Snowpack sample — Buffalo Mountain, Silverthorne, Colorado, USA (2/22/26, 2:02 PM MST)
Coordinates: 39.622, -106.113
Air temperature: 33 °F
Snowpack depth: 63 cm
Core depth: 50 cm
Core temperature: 28.4 °F
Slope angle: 11°, slope face: 116°
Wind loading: low
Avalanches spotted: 0
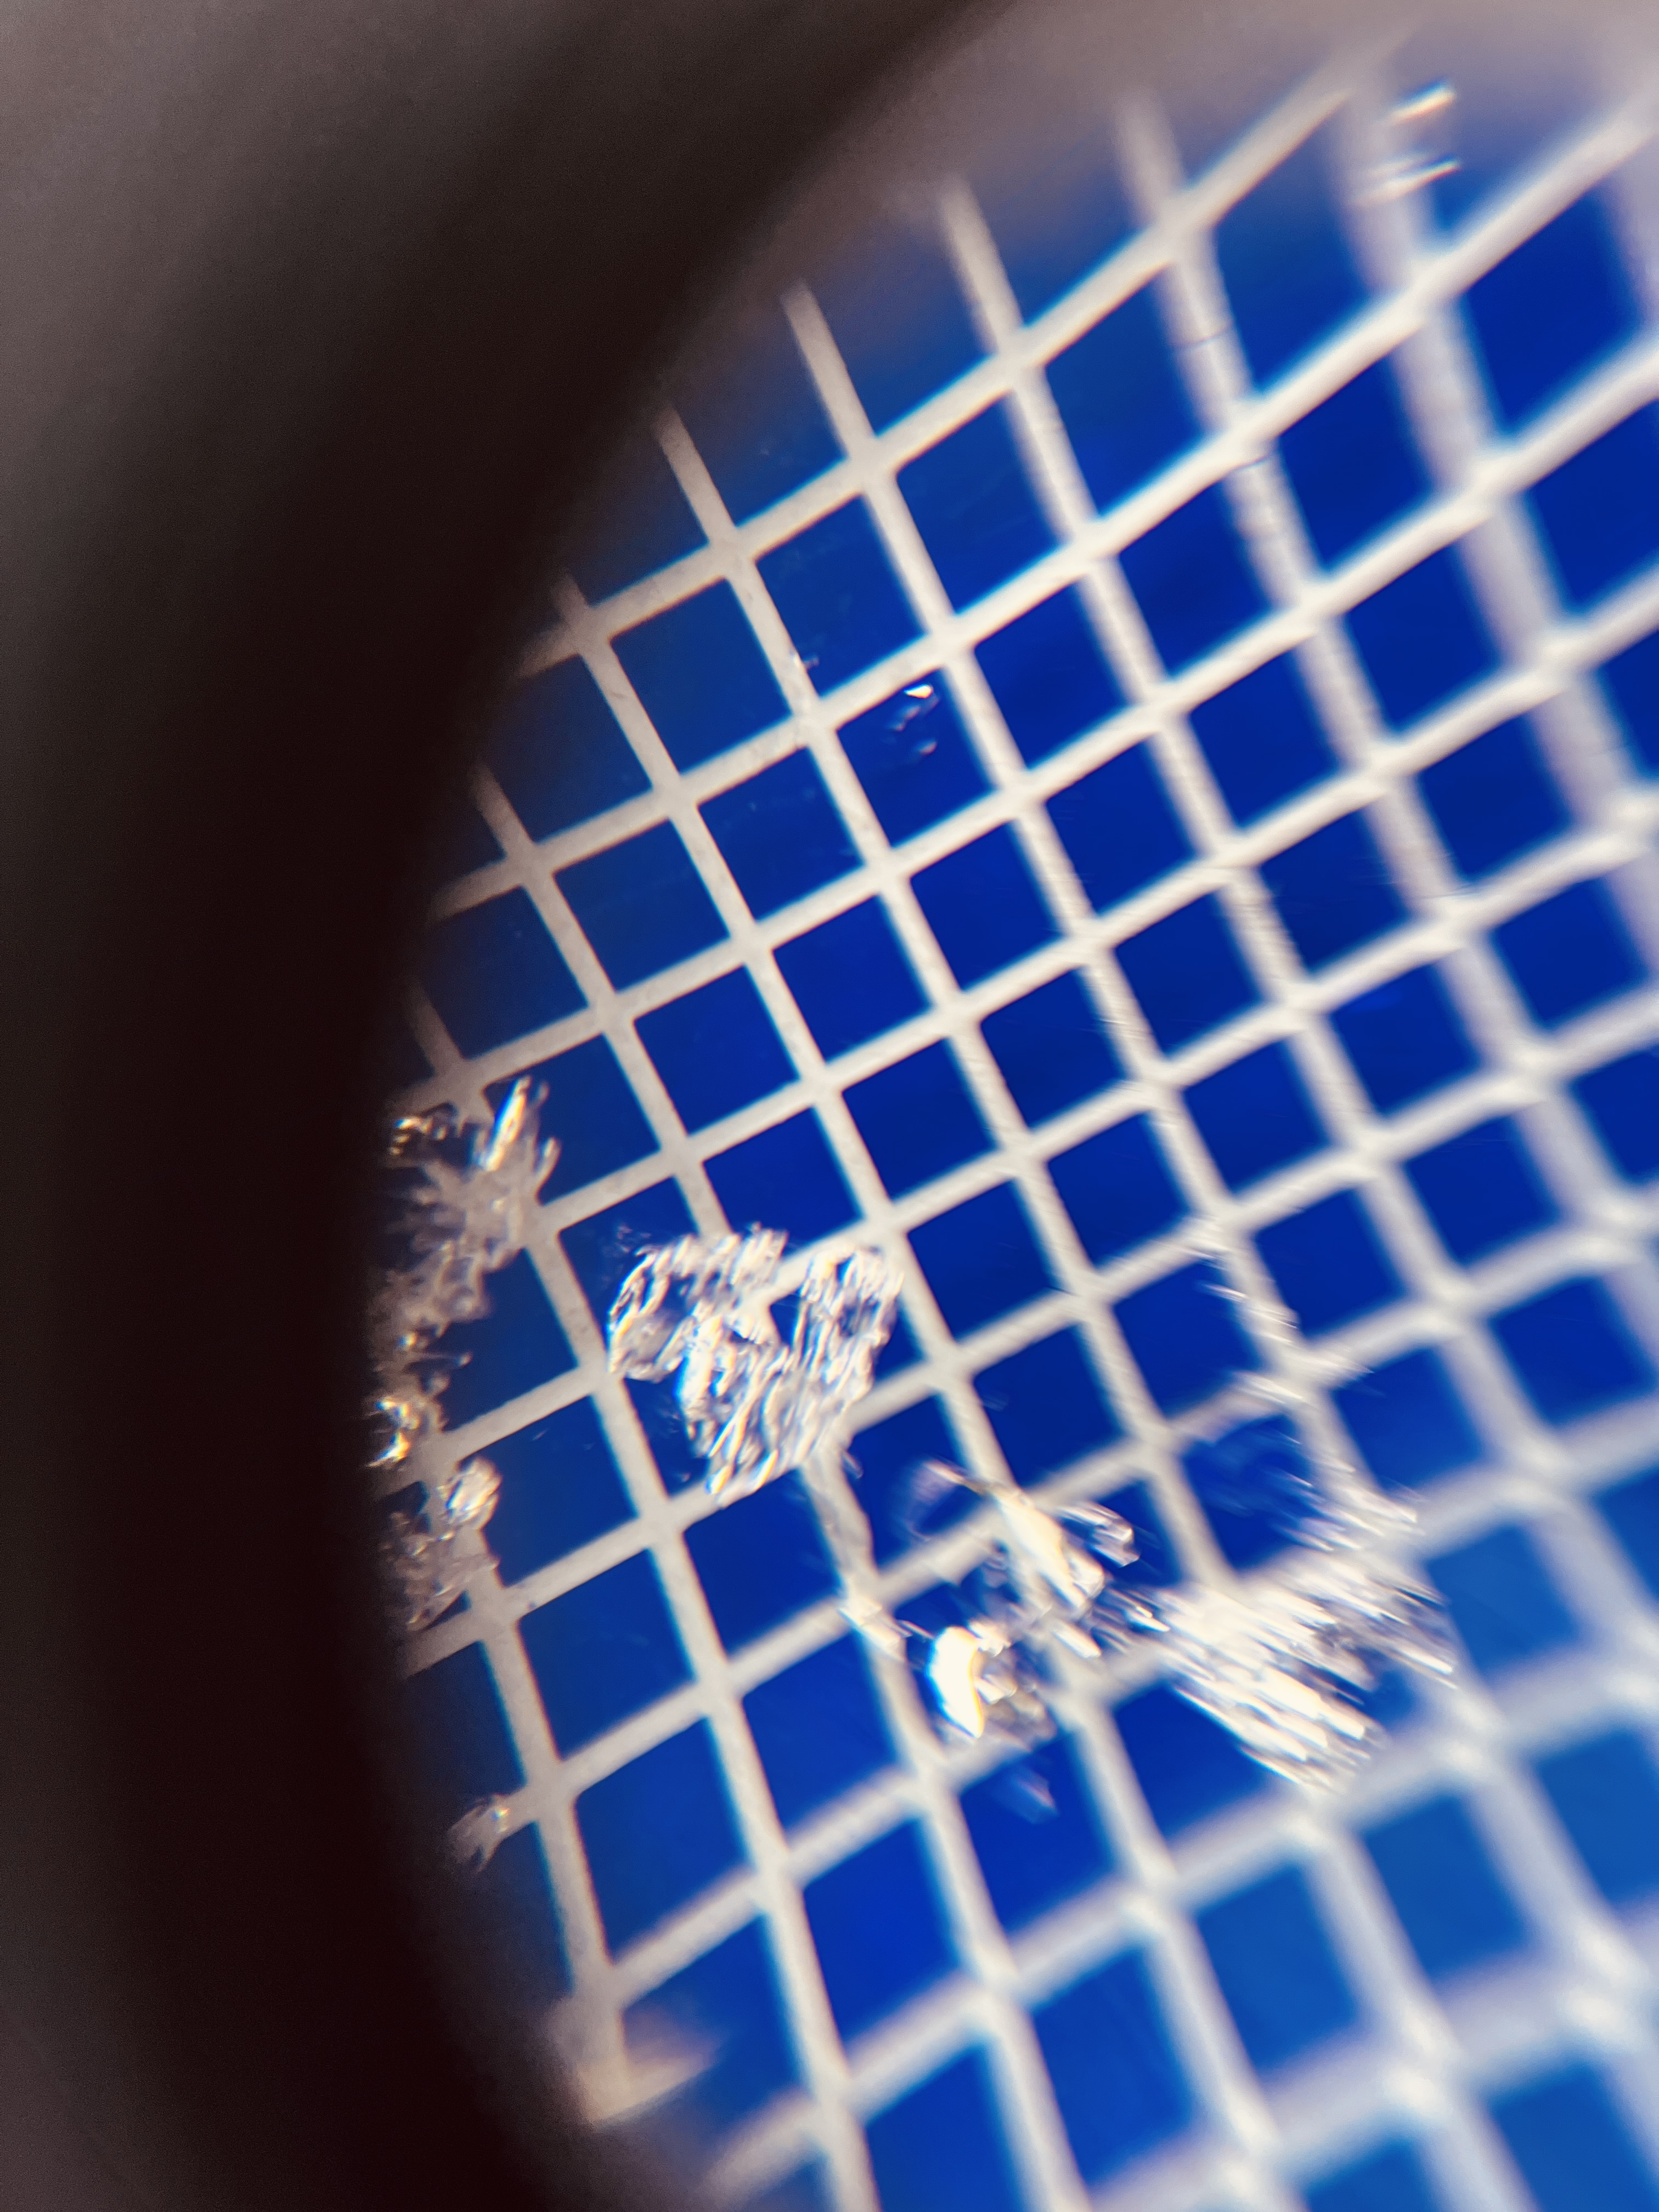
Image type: magnified_profile
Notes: In a firebreak similar to site 1, minimal wind loading with no spotted avalanches (not many faces in view though)